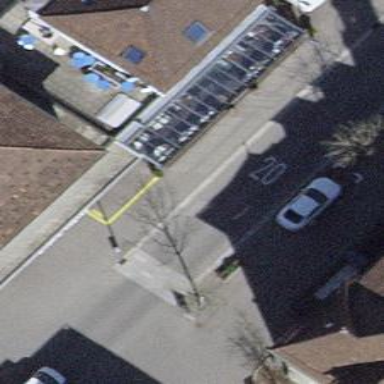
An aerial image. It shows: Asphalt living street with sidewalks on both sides and opposite cycleway.